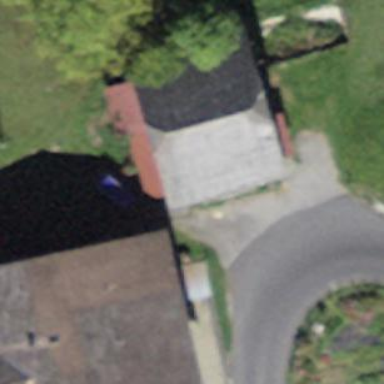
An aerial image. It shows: Rural barn.